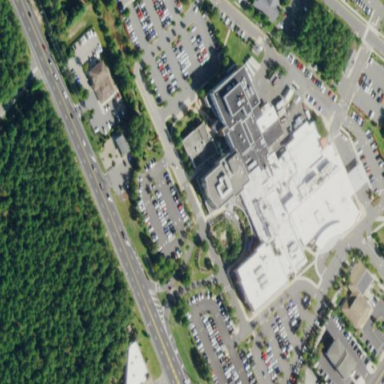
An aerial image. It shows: Hospital.